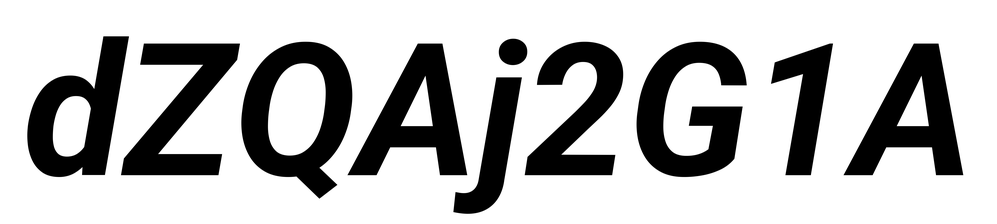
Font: Roboto-Italic_Bold_Italic